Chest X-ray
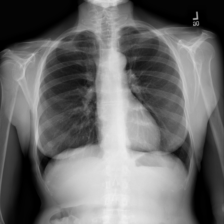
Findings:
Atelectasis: negative
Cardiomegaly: negative
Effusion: negative
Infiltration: positive
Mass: negative
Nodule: negative
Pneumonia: negative
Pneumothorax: negative
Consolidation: negative
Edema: negative
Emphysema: negative
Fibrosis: negative
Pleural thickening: negative
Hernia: negative